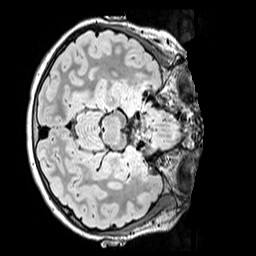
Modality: FLAIR
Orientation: axial
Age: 9
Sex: female
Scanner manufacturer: siemens
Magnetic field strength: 3 T
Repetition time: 5 s
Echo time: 0.388 s